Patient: sex F, age 86
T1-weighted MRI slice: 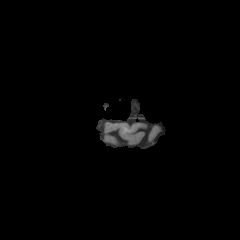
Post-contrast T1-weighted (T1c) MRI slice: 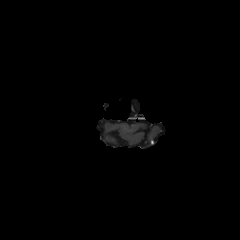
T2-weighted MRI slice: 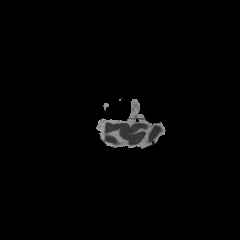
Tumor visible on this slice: no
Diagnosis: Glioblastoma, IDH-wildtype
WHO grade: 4